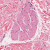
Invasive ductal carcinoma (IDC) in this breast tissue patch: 0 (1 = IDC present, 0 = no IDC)